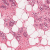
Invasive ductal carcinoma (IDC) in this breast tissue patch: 0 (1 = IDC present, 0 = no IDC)